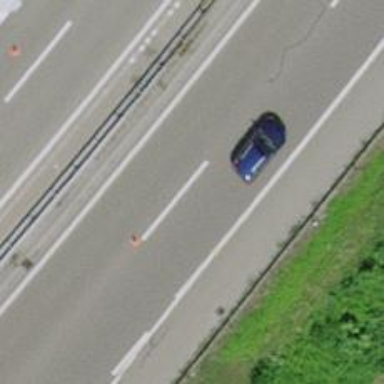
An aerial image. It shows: Motorway bridge.